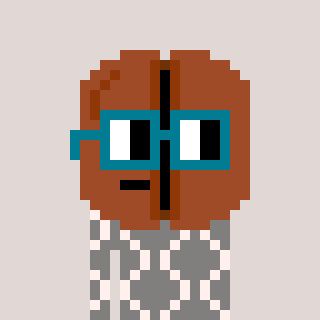
a pixel art character with square dark green glasses, a coffeebean-shaped head and a bluegrey-colored body on a warm background